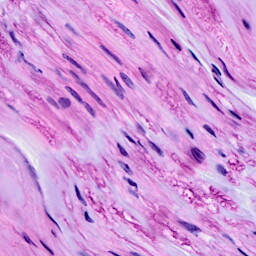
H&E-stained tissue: Breast